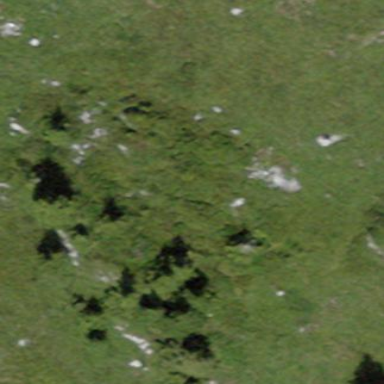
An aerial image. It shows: Patch of scrub vegetation.